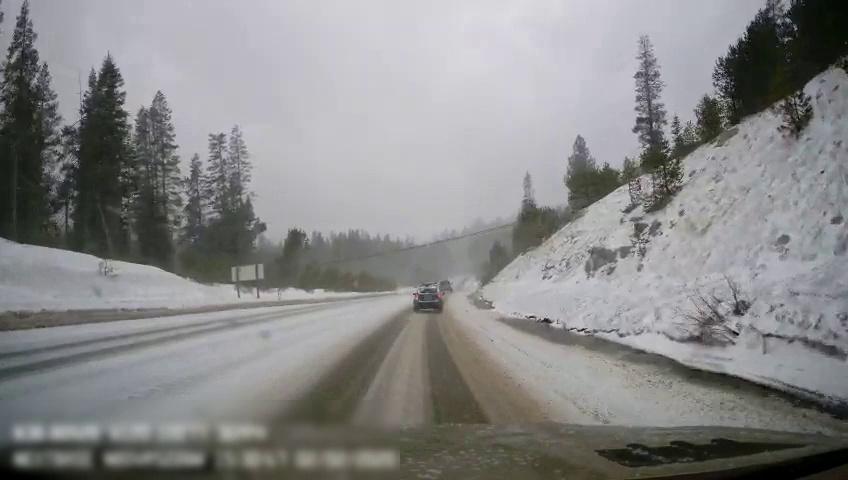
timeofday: Day
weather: Snowy
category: Drivable Space
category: Vehicles | SUV
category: Vehicles | SUV